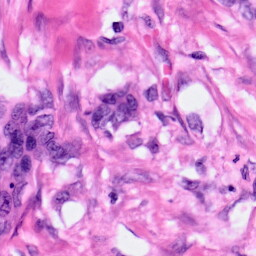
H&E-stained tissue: Pancreatic